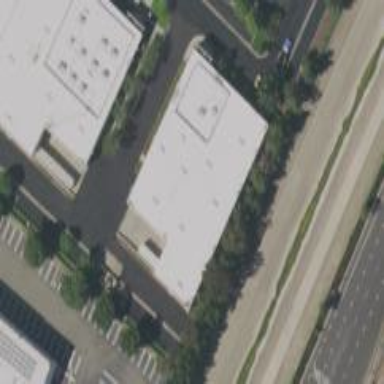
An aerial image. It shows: Commercial building.